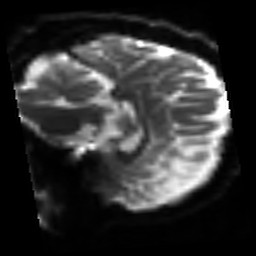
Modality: sbref
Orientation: sagittal
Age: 39
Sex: female
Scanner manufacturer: siemens
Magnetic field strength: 3 T
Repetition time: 3.2 s
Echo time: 0.081 s